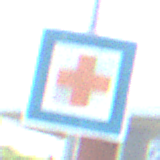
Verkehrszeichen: ErsteHilfe
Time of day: MorningAfternoon
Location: Outdoor (Suburban)
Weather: PartlyCloudy
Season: NotSpecified
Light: Natural